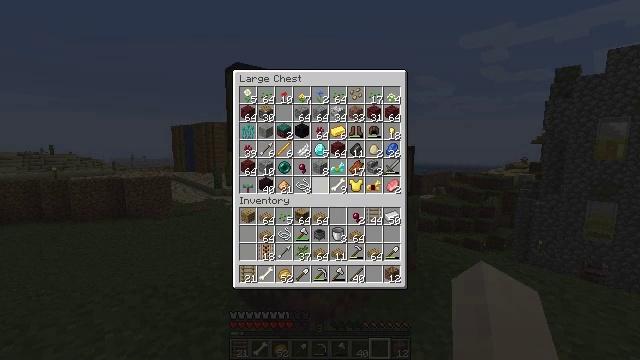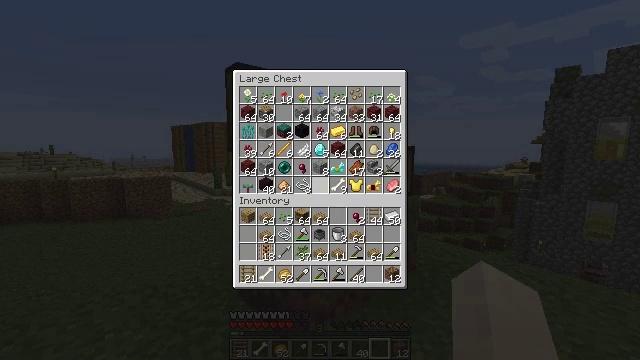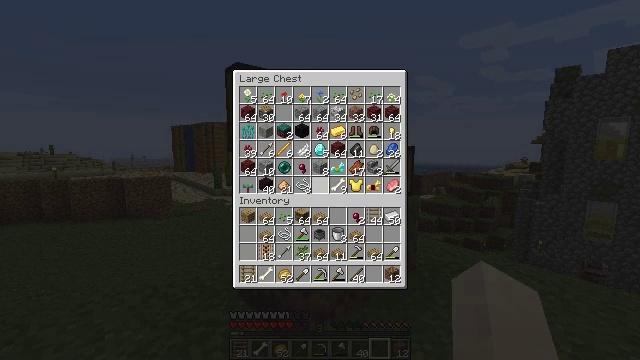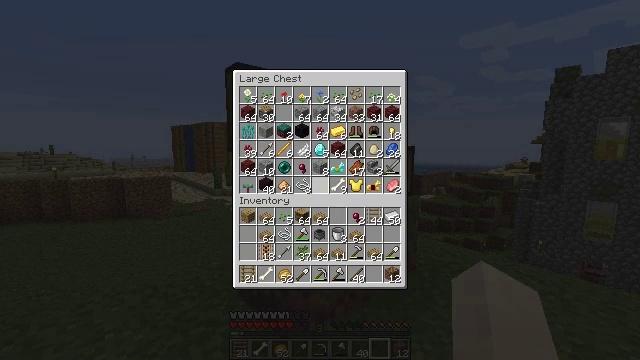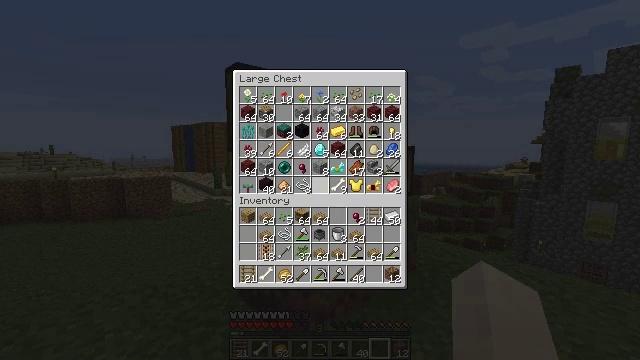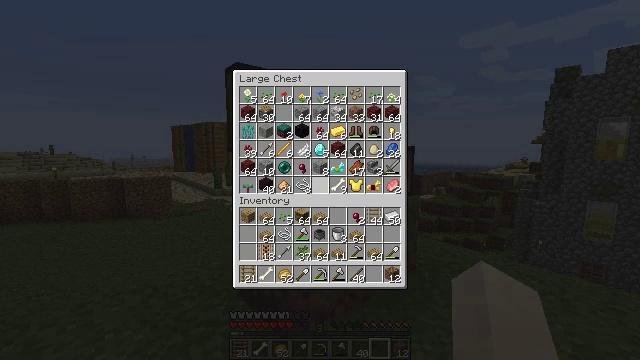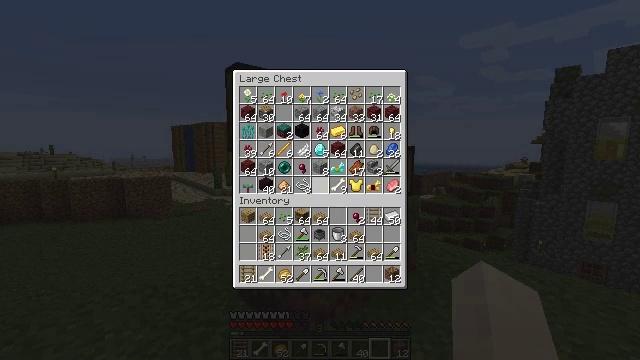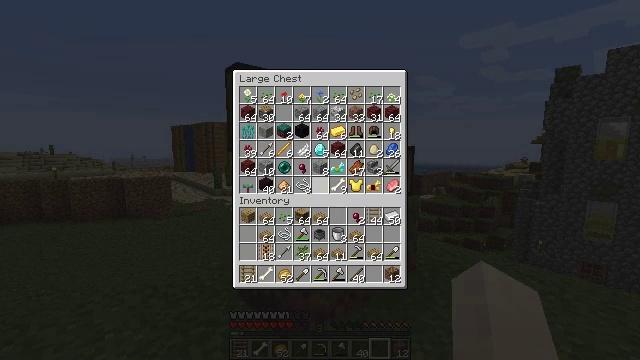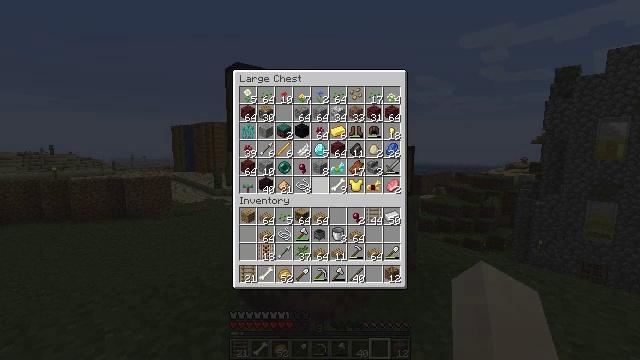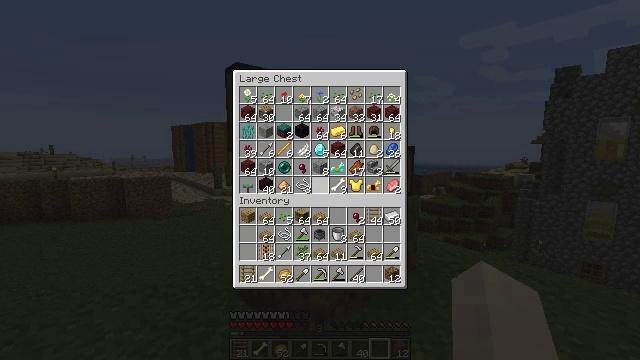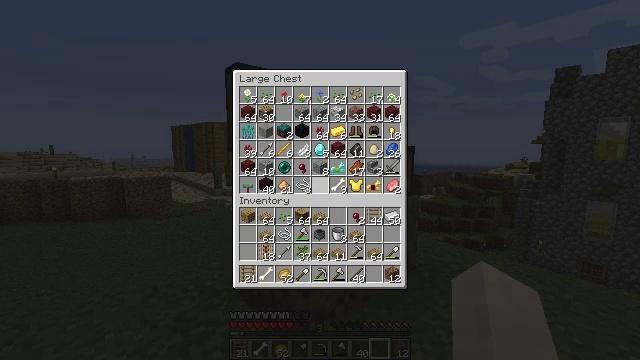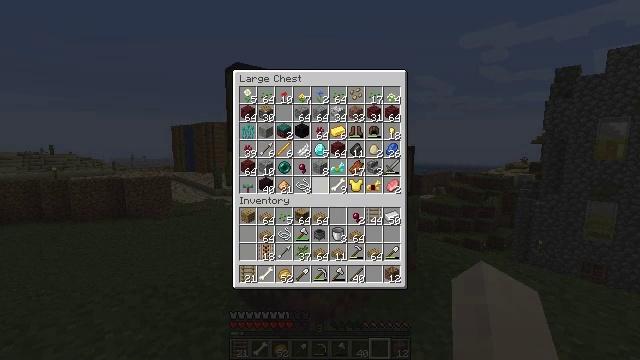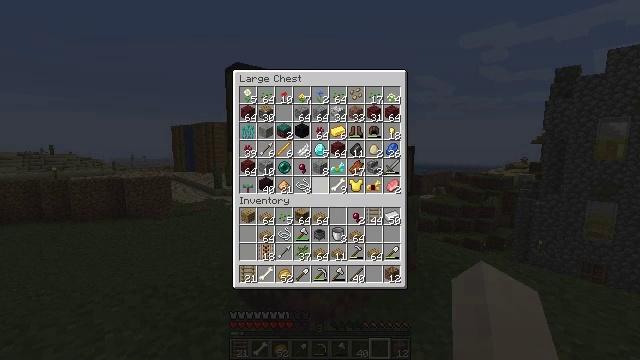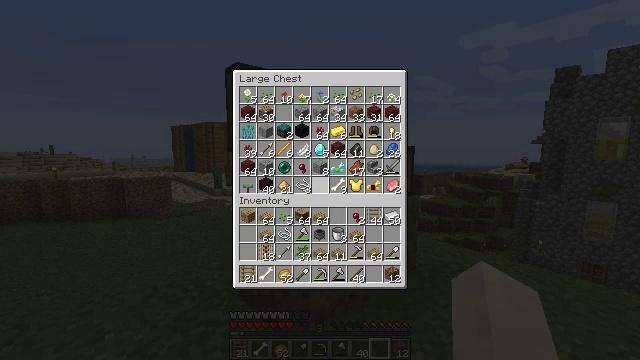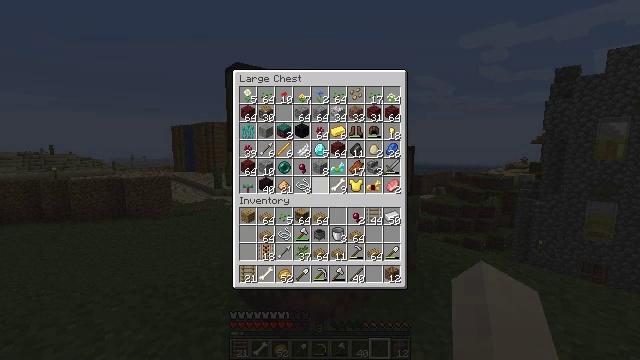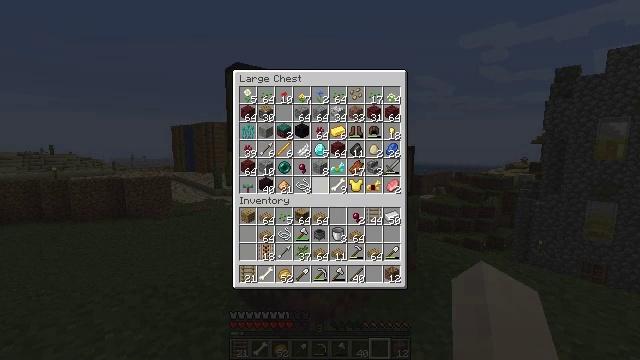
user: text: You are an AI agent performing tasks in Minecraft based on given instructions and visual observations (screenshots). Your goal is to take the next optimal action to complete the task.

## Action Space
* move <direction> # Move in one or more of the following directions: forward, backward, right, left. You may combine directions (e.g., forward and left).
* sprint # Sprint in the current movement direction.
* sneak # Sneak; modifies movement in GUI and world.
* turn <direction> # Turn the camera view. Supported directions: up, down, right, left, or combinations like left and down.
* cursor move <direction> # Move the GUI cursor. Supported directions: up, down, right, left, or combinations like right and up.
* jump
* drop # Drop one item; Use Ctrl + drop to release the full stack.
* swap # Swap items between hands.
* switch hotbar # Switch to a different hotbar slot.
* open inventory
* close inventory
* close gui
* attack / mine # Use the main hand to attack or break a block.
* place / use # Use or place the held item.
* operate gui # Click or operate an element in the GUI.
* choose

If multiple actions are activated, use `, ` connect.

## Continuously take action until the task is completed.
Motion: motion action
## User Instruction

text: Craft polished andesite with andesite.
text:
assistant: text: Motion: no_op
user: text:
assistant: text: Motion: no_op
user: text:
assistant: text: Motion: no_op
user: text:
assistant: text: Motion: no_op
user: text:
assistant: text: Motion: no_op
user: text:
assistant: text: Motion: no_op
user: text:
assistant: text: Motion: no_op
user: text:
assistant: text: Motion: no_op
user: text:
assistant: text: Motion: no_op
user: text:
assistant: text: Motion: no_op
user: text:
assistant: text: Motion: no_op
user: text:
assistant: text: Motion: no_op
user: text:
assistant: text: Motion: no_op
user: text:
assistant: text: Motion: no_op
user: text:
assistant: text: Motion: no_op
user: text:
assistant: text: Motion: no_op
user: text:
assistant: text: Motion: no_op
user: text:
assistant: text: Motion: no_op
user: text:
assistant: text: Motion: no_op
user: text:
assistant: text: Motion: no_op
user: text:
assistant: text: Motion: no_op
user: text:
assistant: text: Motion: no_op
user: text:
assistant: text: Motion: no_op
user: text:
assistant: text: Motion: no_op
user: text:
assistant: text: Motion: no_op
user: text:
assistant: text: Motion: no_op
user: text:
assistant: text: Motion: no_op
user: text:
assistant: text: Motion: no_op
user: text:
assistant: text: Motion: no_op
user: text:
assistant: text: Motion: no_op